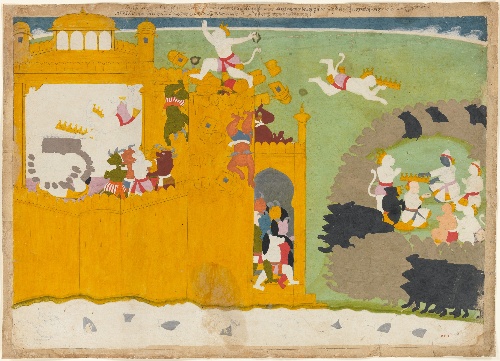
Artist: Manaku
Artist bio: Indian, active ca. 1725–60
Date: ca. 1725
Object type: Folio
Classification: Paintings
Medium: Ink and opaque watercolor on paper
Culture: India, Punjab Hills, kingdom of Guler
Dimensions: 22 5/16 x 33 in. (56.7 x 83.8 cm)
Department: Asian Art
Credit line: Rogers Fund, 1919
Accession year: 1919
Repository: Metropolitan Museum of Art, New York, NY
Tags: Monkeys